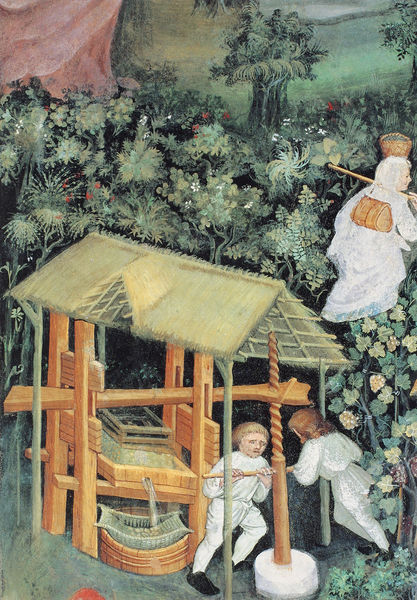
Titel: Il ciclo dei Mesi (Monatskreis)
Künstler: Meister Wenzeslaus
Standort: Trient, Torre Aquila (EU - I)
Schlagwörter: baum, mann, wasser, weiß, bäume, grün, menschen, frau, holz, stroh, dach, rot, leute, tragen, mühle, büsche, hütte, sträucher, pflanzen, wald, brunnen, kinder, trauben, stab, jungen, knaben, arbeiten, drehen, wein, korb, reetdach, strohdach, flöte, fließen, rebe, reben, presse, quelle, gewinde, pressen, keltern, traubensaft